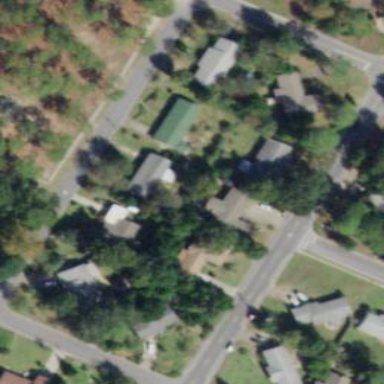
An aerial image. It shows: This residential area consists of single-family homes.